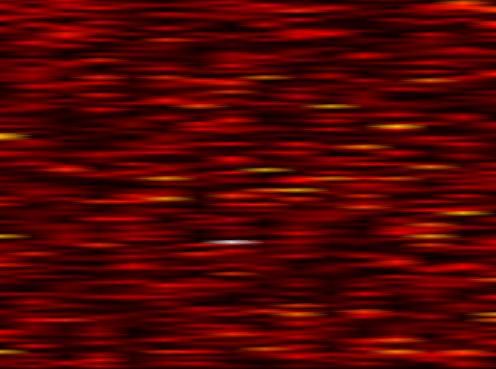
Label: WOLA